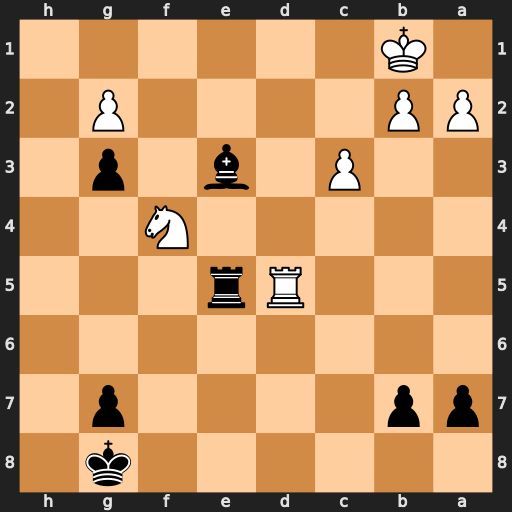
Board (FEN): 6k1/pp4p1/8/3Rr3/5N2/2P1b1p1/PP4P1/1K6
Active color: b
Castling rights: -
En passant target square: -
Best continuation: Bxf4 Rxe5 Bxe5